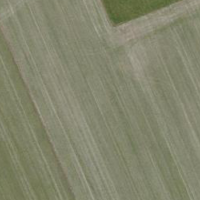
EUNIS habitat code: 52
Species observed at this site:
Corvus corone
Oenanthe oenanthe
Anthus spinoletta
Corvus cornix
Lanius collurio
Buteo buteo
Carduelis carduelis
Chroicocephalus ridibundus
Lycaena phlaeas
Phalacrocorax carbo
Larus michahellis
Ardea alba
Vanessa atalanta
Hirundo rustica
Milvus migrans
Phoenicurus ochruros
Sitta europaea
Columba livia